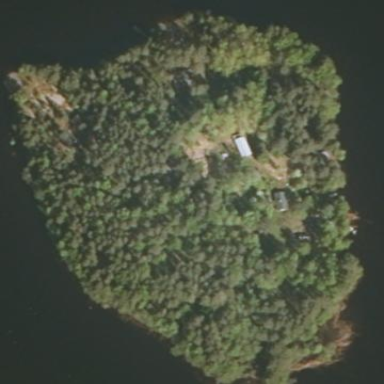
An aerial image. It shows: Image showing island.